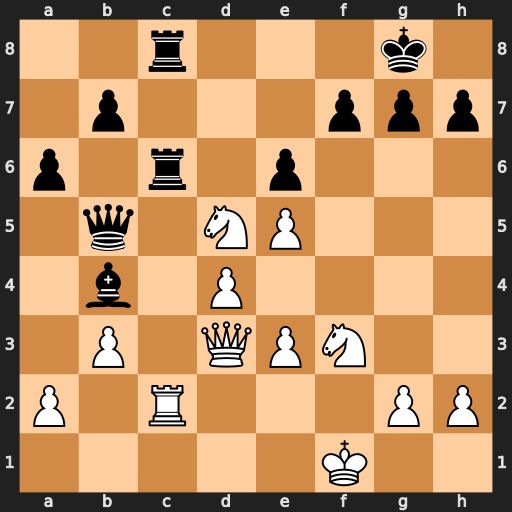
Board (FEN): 2r3k1/1p3ppp/p1r1p3/1q1NP3/1b1P4/1P1QPN2/P1R3PP/5K2
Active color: w
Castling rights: -
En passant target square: -
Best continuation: Qxb5 axb5 Rxc6 Rxc6 Nxb4